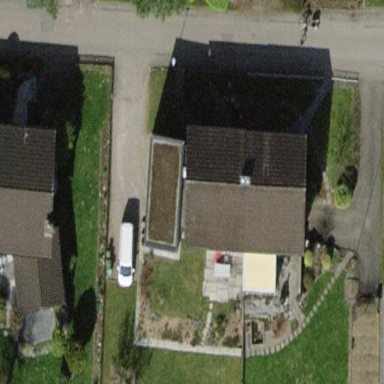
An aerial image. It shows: Semidetached house.